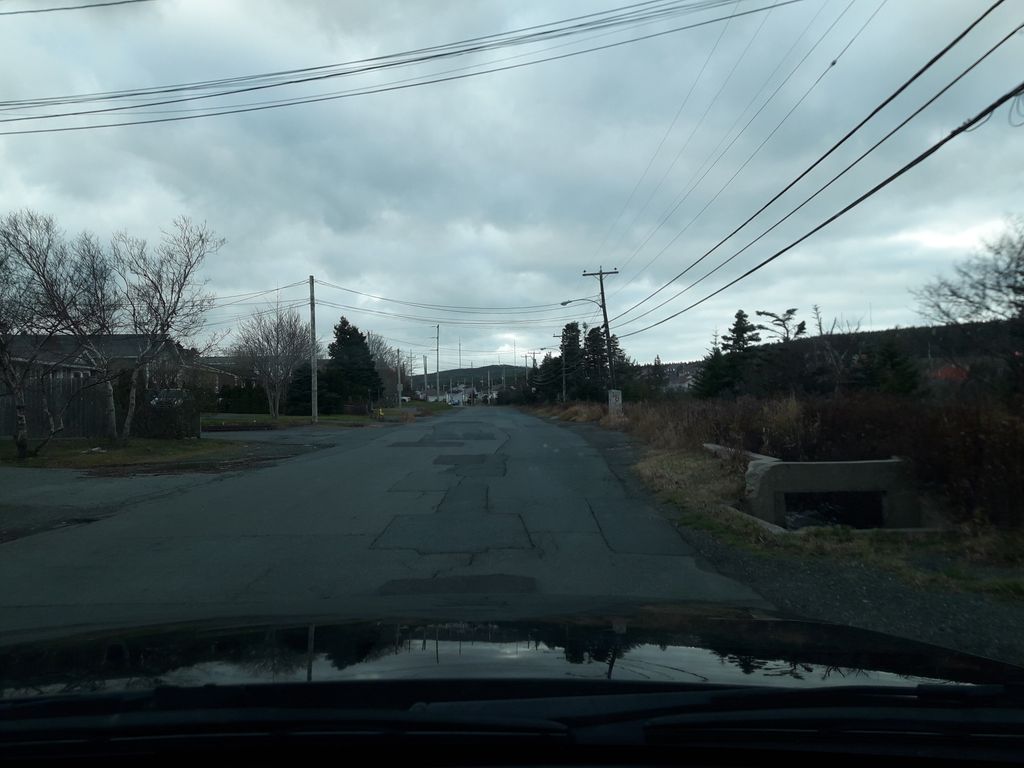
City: st_johns